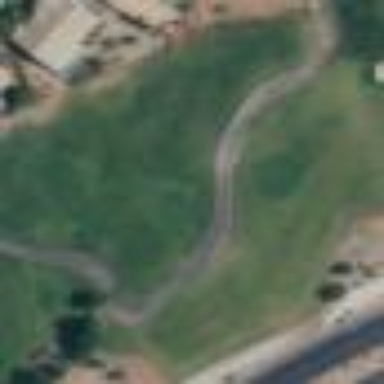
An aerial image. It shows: Rough grass area on golf course.